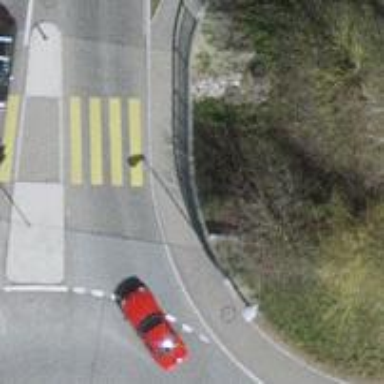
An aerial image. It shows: Pedestrian crossing with zebra markings on the footway.